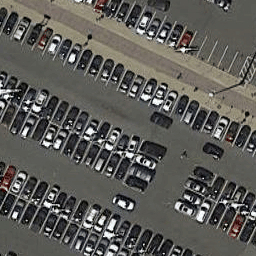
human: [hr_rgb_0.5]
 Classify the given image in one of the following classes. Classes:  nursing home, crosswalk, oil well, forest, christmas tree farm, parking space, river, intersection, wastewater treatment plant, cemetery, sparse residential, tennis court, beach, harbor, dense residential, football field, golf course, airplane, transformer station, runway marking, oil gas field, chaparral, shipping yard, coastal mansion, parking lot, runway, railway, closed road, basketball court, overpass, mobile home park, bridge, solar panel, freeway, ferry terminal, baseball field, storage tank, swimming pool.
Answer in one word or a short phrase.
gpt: parking lot